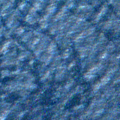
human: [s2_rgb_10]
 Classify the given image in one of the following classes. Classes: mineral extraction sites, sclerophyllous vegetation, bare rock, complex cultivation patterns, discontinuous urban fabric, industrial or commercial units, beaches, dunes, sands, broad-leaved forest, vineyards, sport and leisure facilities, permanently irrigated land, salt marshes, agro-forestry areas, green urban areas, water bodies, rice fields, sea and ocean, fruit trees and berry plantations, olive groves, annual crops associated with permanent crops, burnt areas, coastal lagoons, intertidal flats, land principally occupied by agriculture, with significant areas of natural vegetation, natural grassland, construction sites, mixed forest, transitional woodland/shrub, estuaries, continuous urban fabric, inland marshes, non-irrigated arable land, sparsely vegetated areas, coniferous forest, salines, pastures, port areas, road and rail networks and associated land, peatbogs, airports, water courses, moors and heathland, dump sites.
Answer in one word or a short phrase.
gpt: sea and ocean